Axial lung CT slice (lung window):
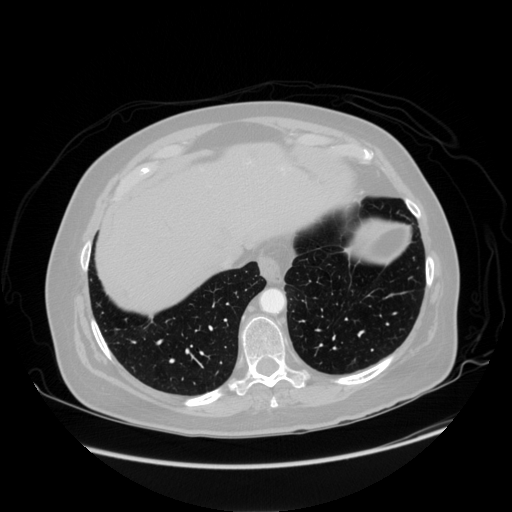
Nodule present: no